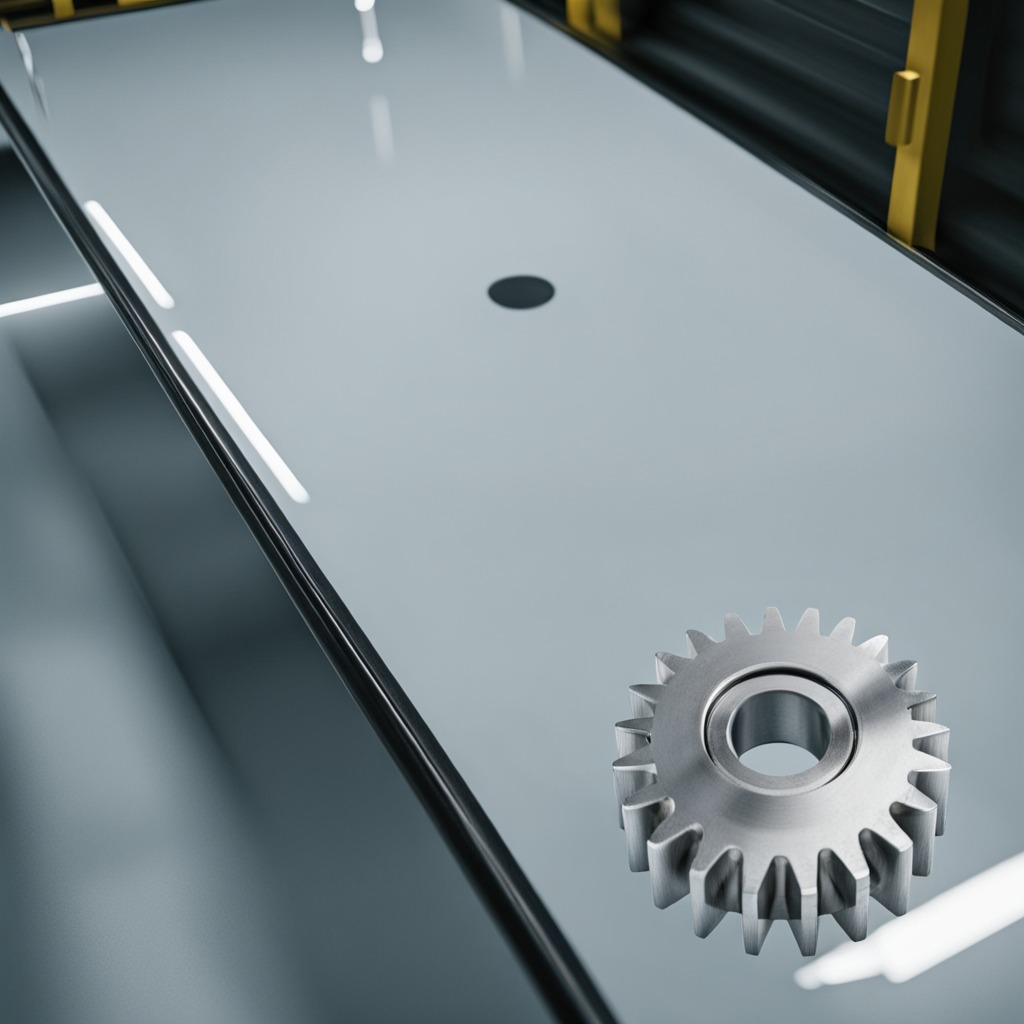
A steel gear with teeth is lying on the table.